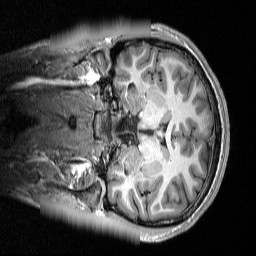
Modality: T1w
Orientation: coronal